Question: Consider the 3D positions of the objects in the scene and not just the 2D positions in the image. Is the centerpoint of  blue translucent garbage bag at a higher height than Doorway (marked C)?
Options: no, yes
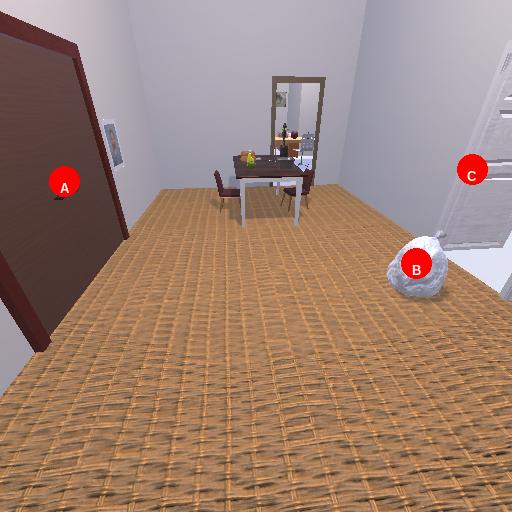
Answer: no